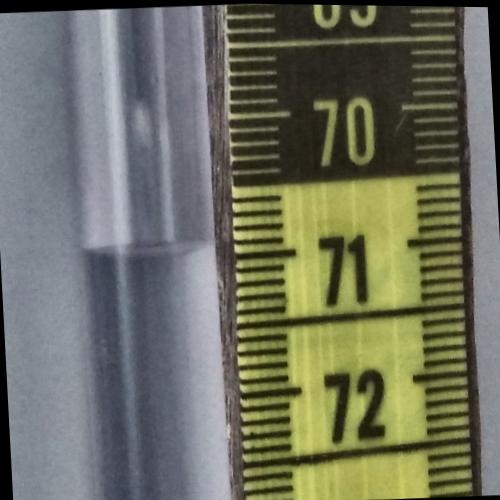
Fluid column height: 70.9 cm